Question: I have a structure of database as it's shown in image. And I want to have the result of one column.
I have tried to do ORDER BY start, end but it didn't work in that way.

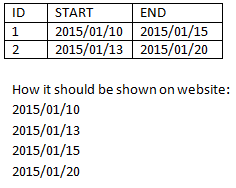
Answer: '''
select * from
(
select 'start' as date from your_table
union all
select 'end' from your_table
) tmp
order by date
'''